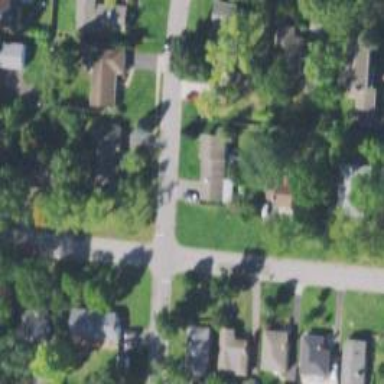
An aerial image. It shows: Residential driveway serving as service road.